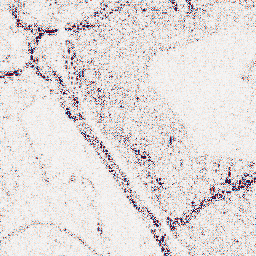
Category: wavelet
Decomposition family: wavelet_reverse_biorthogonal
Decomposition parameters: wavelet: rbio3.5
level: 1
Upsampling method: quartic
Upsampling parameters: scale: 2
Upsampling scale: 2